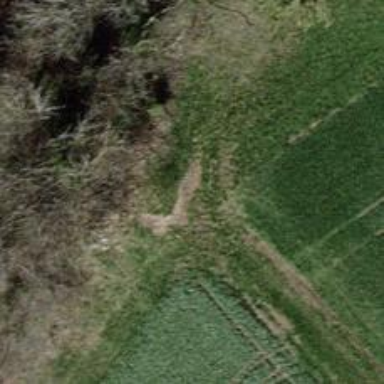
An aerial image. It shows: Grass track with grade5 track type.